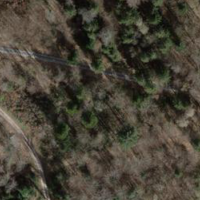
EUNIS habitat code: 41
Species observed at this site:
Cardamine heptaphylla
Aquilegia vulgaris